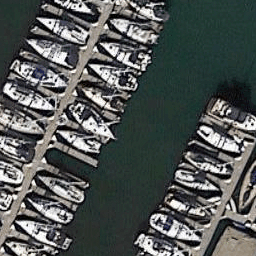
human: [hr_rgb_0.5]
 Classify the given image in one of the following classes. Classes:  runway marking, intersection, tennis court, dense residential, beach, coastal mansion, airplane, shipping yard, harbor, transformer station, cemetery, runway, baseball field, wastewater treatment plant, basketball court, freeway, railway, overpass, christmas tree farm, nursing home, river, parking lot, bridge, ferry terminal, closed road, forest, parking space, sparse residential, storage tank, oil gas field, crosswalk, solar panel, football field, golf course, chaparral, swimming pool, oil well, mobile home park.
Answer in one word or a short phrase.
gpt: harbor